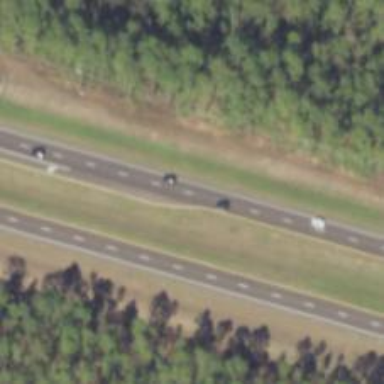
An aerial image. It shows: Asphalt road designated as trunk highway.